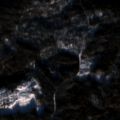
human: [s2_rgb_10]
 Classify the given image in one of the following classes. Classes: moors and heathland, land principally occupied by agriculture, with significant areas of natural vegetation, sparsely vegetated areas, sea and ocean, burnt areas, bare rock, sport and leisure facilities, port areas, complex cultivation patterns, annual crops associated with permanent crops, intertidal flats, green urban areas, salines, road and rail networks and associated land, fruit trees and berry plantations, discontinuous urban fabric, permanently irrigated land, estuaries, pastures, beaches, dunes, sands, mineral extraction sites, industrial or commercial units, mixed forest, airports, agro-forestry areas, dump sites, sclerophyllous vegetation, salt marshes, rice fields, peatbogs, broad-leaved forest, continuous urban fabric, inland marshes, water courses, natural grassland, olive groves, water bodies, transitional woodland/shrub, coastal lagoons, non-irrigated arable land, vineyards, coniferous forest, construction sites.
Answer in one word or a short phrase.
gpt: coniferous forest, mixed forest, transitional woodland/shrub